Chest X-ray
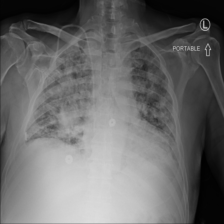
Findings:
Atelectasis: negative
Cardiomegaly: negative
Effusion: negative
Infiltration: negative
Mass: negative
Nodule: negative
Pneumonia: negative
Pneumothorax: negative
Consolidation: negative
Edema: negative
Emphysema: negative
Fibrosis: negative
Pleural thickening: negative
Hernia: negative